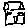
Label: house